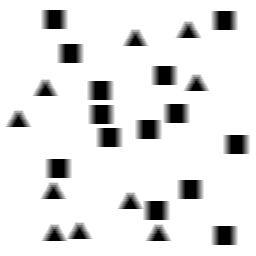
Squares: 14
Triangles: 10
Stars: 0
Total shapes: 24